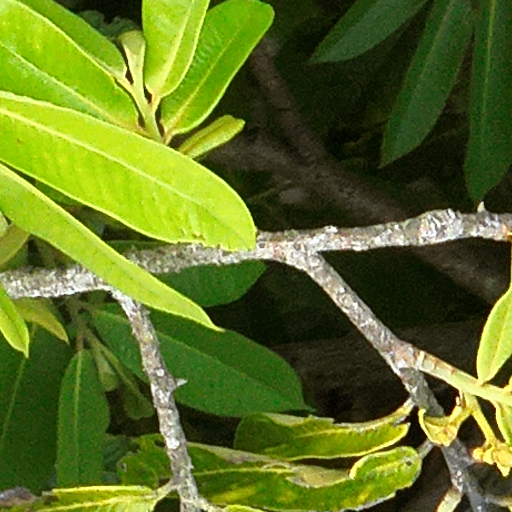
Species: Virola surinamensis
GBIF accepted scientific name: Virola surinamensis
Crown area (m\u00b2): 199.738